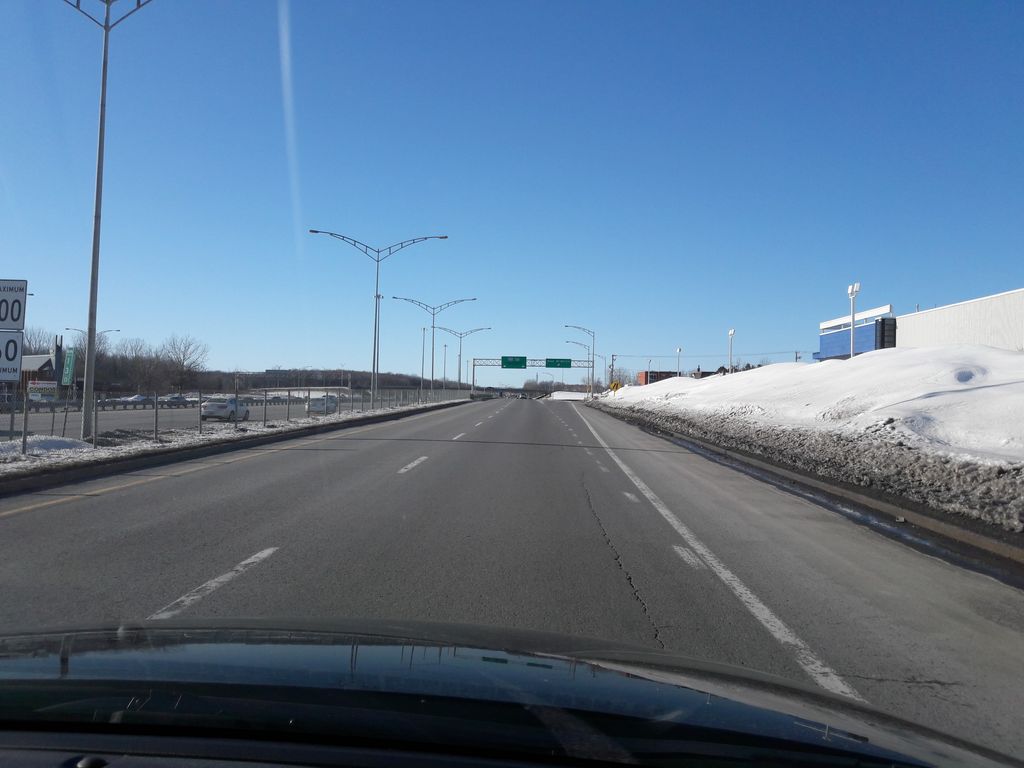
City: montreal